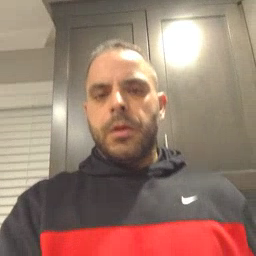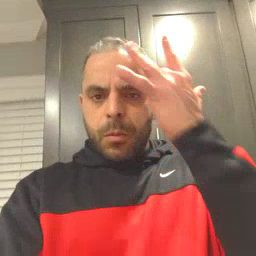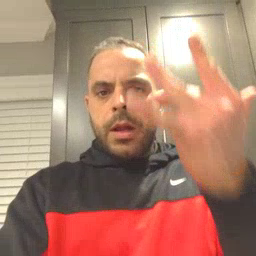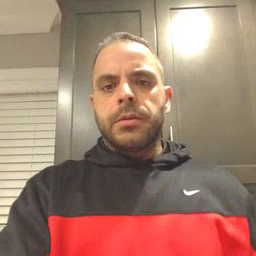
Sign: why